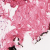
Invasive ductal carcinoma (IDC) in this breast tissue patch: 0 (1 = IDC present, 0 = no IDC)